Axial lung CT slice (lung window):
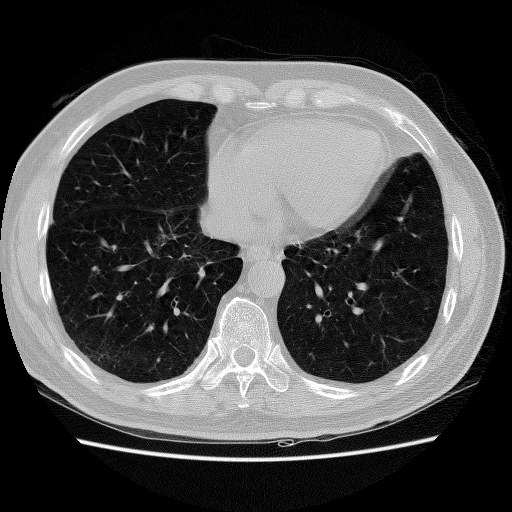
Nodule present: no